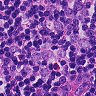
Metastatic tissue present: yes